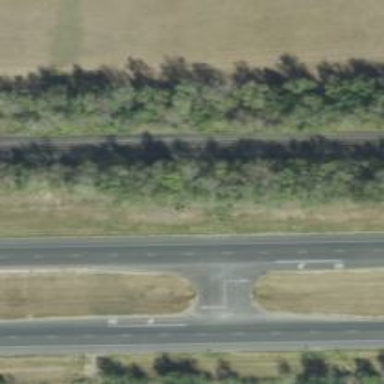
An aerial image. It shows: Secondary road.